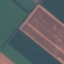
Label: AnnualCrop